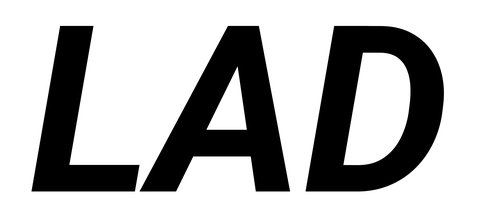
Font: Roboto-Italic_Bold_Italic